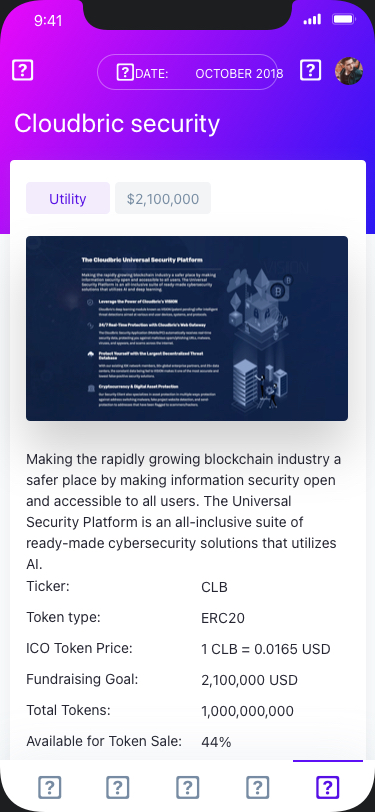
Text in this UI design:

Making the rapidly growing blockchain industry a safer place by making information security open and accessible to all users. The Universal Security Platform is an all-inclusive suite of ready-made cybersecurity solutions that utilizes AI.
Ticker:
Token type:
ICO Token Price:
Fundraising Goal:
Total Tokens:
Available for Token Sale:
Whitelist:
Know Your Customer:
Сan't participate:
Accepts:
CLB
ERC20
1 CLB = 0.0165 USD
2,100,000 USD
1,000,000,000
44%
YES
YES
CHINA, USA
ETH